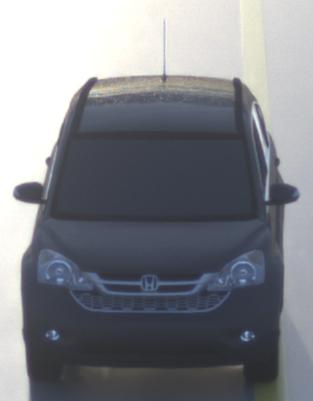
Make: Honda
Model: CR-V
Detailed model: CR-V (III) (04/10 - 10/12)
Model produced from: 2010
Model produced until: 2012
Doors: 5
Color: gray
Road condition: wet road
Daytime: sunrise or sunset
Contrast: low contrast